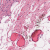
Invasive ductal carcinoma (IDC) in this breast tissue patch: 0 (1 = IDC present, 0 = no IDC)